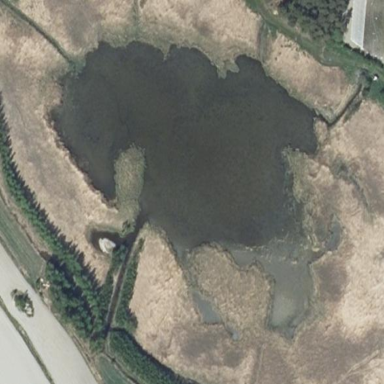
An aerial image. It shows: Wetland area.